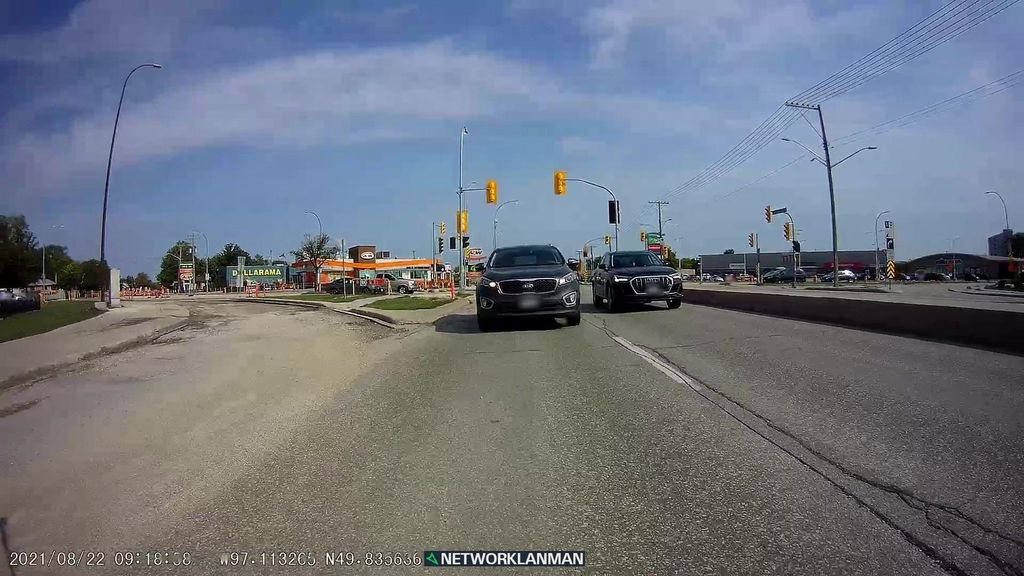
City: winnipeg